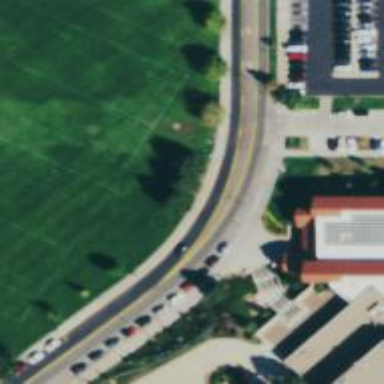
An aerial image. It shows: Parking lane with asphalt surface.